Question: In my app I am showing a Google map with pointer. I have submitted the app in 'market' and I checked it by downloading from the market.
The map in default is shown in Hybrid view. Normally the map looks good but when I try to zoom in the map shows an empty background as in the following figure

Following is my map code:
'''
class MapOverlay extends com.google.android.maps.Overlay {
public boolean draw(Canvas canvas, MapView mapView,boolean shadow, long when) {
super.draw(canvas, mapView, shadow);
Point screenPts = new Point();
mapView.getProjection().toPixels(p, screenPts);
Bitmap bmp = BitmapFactory.decodeResource(getResources(), R.drawable.pin);
canvas.drawBitmap(bmp, screenPts.x, screenPts.y-100, null);
return true;
}
}
@Override
public void onCreate(Bundle savedInstanceState) {
super.onCreate(savedInstanceState);
setContentView(R.layout.map);
Map = (ImageButton)findViewById(R.id.MapBtn);
Hybrid = (ImageButton)findViewById(R.id.hybridBtn);
mapView = (MapView) findViewById(R.id.mapView);
mapView.setSatellite(true);
mapController = mapView.getController();
locationManager = (LocationManager) getSystemService(Context.LOCATION_SERVICE);
locationManager.getProvider(LocationManager.GPS_PROVIDER);
Criteria criteria = new Criteria();
criteria.setAccuracy(Criteria.ACCURACY_FINE);
String bestProvider = locationManager.getBestProvider(criteria, true);
p = new GeoPoint((int) (latPt * 1E6),(int) (lngPt * 1E6));
mapController.animateTo(p);
mapController.setZoom(16);
mapView.invalidate();
mapView.setTraffic(true);
mapController = mapView.getController();
MapOverlay mapOverlay = new MapOverlay();
List<Overlay> listOfOverlays = mapView.getOverlays();
listOfOverlays.clear();
listOfOverlays.add(mapOverlay);
}
'''
Manifest:
'''
<manifest xmlns:android="schemas.android.com/apk/res/android";
package="com.app.ig.sap"
android:versionCode="2"
android:versionName="1.0" >
<uses-sdk android:minSdkVersion="7" />
<supports-screens
android:largeScreens="true"
android:normalScreens="true"
android:smallScreens="true"
android:anyDensity="true"/>
<uses-feature android:name="android.hardware.camera"/>
<application
android:icon="@drawable/q_icon"
android:theme="@android:style/Theme.Light"
android:label="@string/app_name"
android:debuggable="false">
<uses-library android:name="com.google.android.maps" />
<activity android:name=".SplashScreen">
<intent-filter >
<action android:name="android.intent.action.MAIN" />
<category android:name="android.intent.category.LAUNCHER" />
</intent-filter>
</activity>
</application>
<uses-permission android:name="android.permission.CAMERA"/>
<uses-permission android:name="android.permission.READ_CONTACTS"/>
<uses-permission android:name="android.permission.WRITE_CONTACTS"/>
<uses-permission android:name="android.permission.INTERNET"/>
<uses-permission android:name="android.permission.ACCESS_NETWORK_STATE" />
<uses-permission android:name="com.android.browser.permission.READ_HISTORY_BOOKMARKS"/>
<uses-permission android:name="android.permission.VIBRATE"/>
<uses-permission android:name="android.permission.FLASHLIGHT"/>
<uses-permission android:name="android.permission.ACCESS_FINE_LOCATION"/>
<uses-permission android:name="android.permission.READ_PHONE_STATE" />
<uses-permission android:name="android.permission.READ_CALENDAR" />
<uses-permission android:name="android.permission.WRITE_CALENDAR" />
<uses-permission android:name="android.permission.WRITE_EXTERNAL_STORAGE" />
</manifest>
'''
Can anyone explain me why the map looks like this when it gets zoomed?
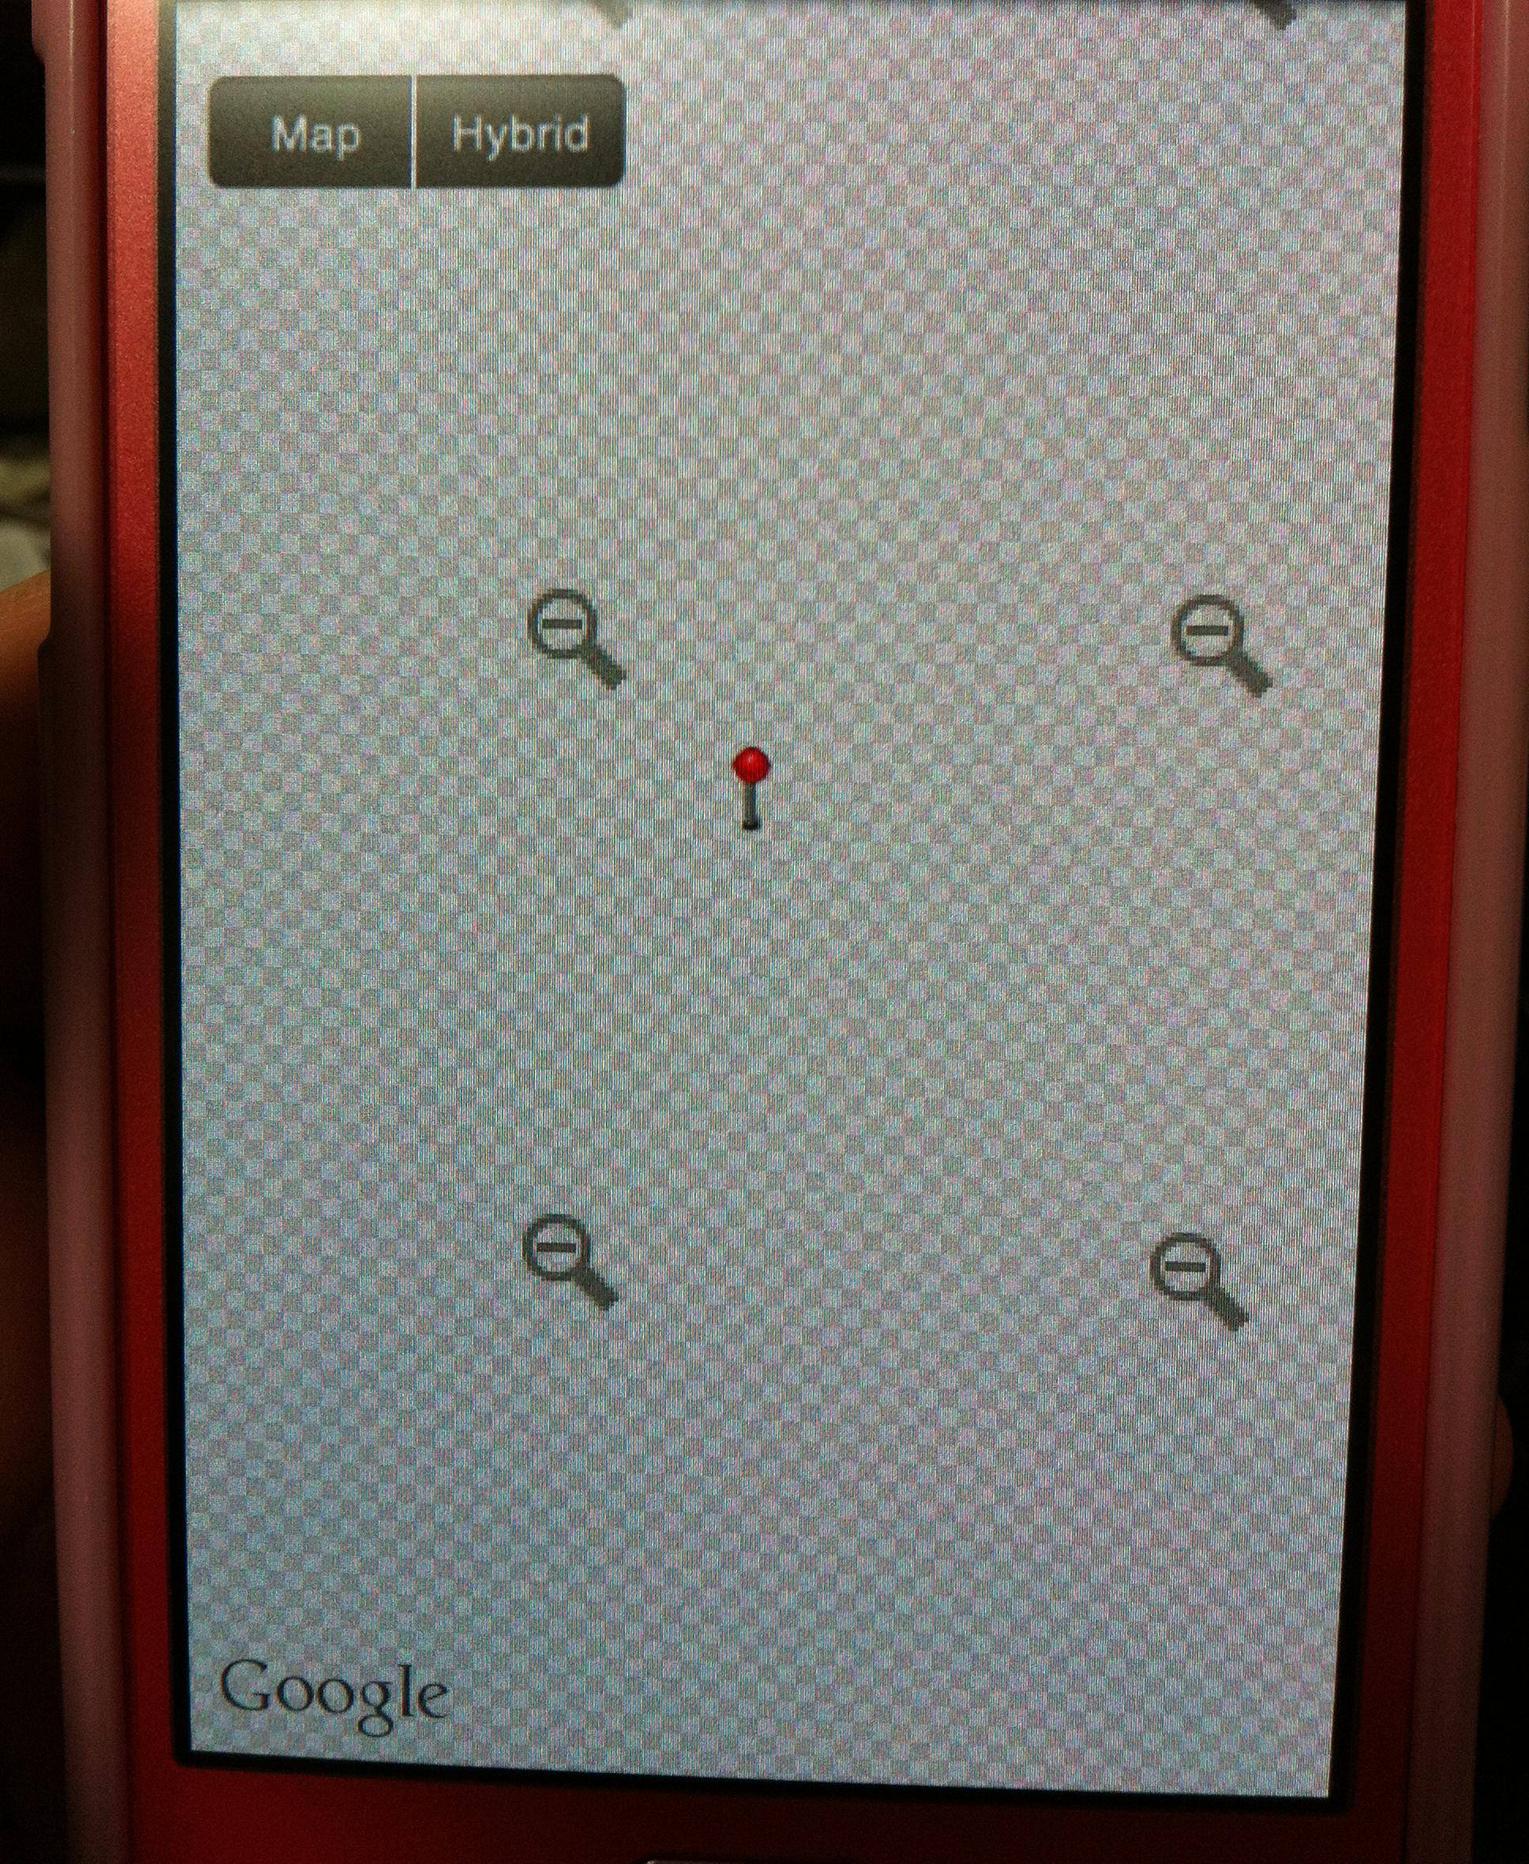
Answer: Siva based on your reply to my comments this is due to the imagery not being available on Google's servers, but rather to network latency. There is likely a timeout for the image tiles to load--thus with latency you're seeing the gray tiles (as substitutes, which at least is better than a blank screen). You could adapt your code to test the user's connection, and display a message to the user informing them that they have a slow connection and that the map may not render properly.